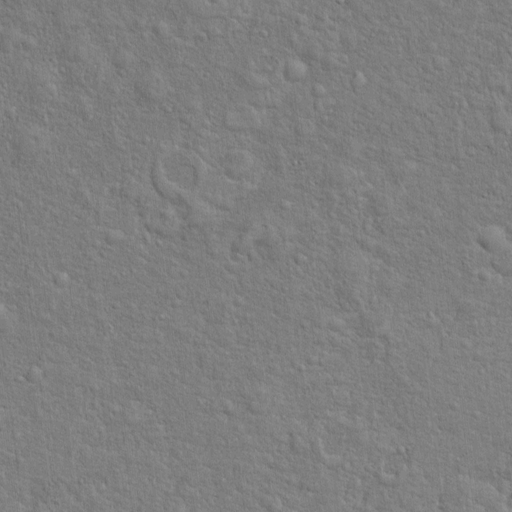
Classes present: Background